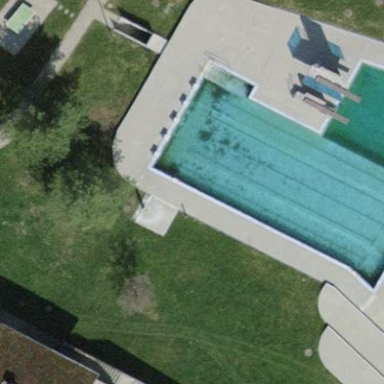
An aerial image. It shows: Swimming pool area designed for swimming and leisure activities.